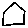
Label: house